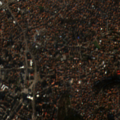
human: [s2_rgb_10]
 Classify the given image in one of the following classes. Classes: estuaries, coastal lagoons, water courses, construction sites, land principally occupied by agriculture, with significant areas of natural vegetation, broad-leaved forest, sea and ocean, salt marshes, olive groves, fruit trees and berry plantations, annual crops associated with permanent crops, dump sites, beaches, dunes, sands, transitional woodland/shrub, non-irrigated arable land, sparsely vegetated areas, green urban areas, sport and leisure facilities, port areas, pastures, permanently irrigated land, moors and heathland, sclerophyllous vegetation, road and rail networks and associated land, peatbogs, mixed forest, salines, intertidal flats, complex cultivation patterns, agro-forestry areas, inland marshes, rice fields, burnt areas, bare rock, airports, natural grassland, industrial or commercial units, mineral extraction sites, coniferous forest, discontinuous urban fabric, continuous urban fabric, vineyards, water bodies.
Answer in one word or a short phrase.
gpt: discontinuous urban fabric